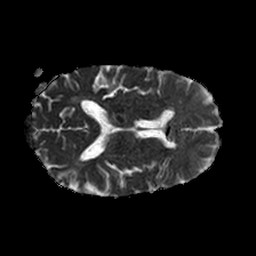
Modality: ADC
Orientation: axial
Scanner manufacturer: philips
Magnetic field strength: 1.5 T
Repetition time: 3.412 s
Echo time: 0.06922 s